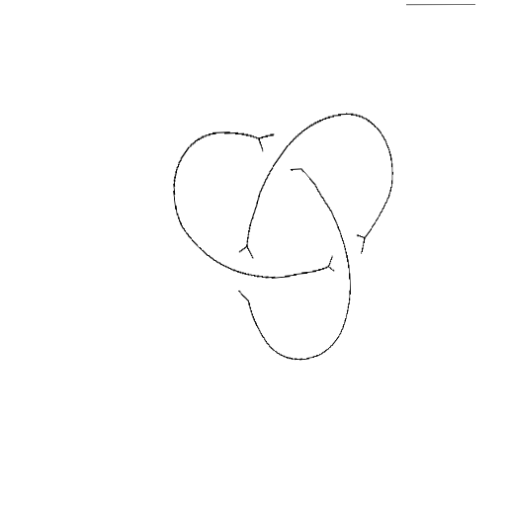
Crossing number: 3